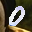
Label: 0